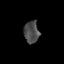
Tissue: lung
Cell type: Epithelial cells
Senescence score: 0.1851
Nuclear area (px): 325
Mean DAPI intensity: 75.298